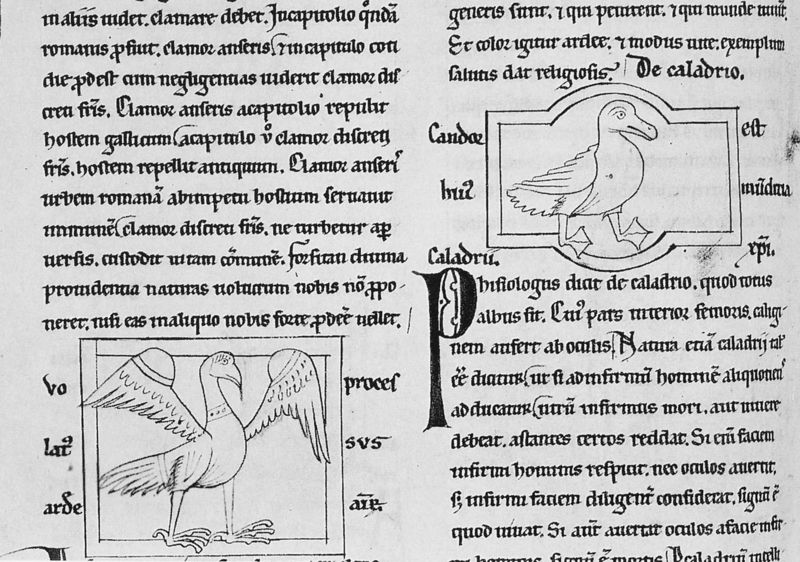
Titel: Liber Avium, De volutione rotarum
Künstler: Hugh of Fouilloy
Institution: Heiligenkreuz, Bibliothek
Schlagwörter: adler, feder, flügel, vogel, hut, schwarz, weiss, zeichnung, federn, gefieder, rahmen, bild, vögel, auge, füße, schrift, bilder, ente, gans, schnabel, spalten, enten, flattern, möwe, detail, buch, druck, schwarz weiß, seite, illustration, text, initiale, krallen, kranich, ornithologie, pelikan, reiher, schnäbel, watscheln, buchdruck, schnörkel, griechisch, huhn, schriftstück, emblem, miniatur, altdeutsch, handschrift, zeichnungen, miniaturen, latein, buchmalerei, lehrbuch, manuskript, albatros, n, p, vogelkunde, hui, vogelbuch, hul